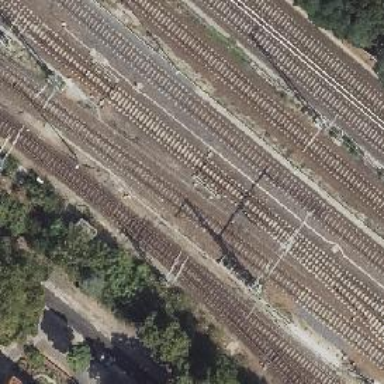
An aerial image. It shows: Railway signal.